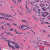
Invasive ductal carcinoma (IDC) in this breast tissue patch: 1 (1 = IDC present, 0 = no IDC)